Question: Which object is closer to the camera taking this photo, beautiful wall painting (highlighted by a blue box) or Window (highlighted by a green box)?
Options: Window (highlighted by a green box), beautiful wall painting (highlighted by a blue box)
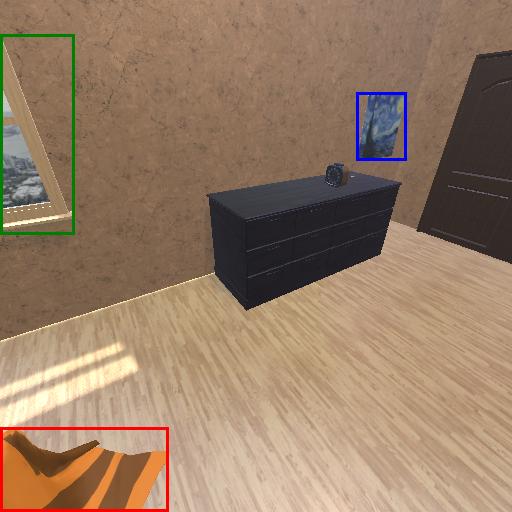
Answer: Window (highlighted by a green box)